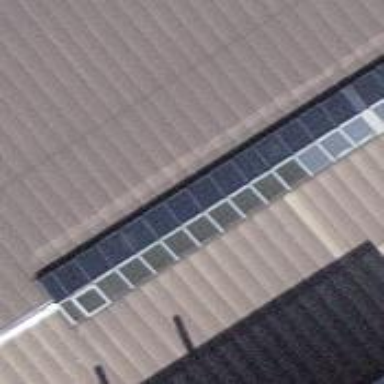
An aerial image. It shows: Solar power generator utilizing photovoltaic technology with solar photovoltaic panels.